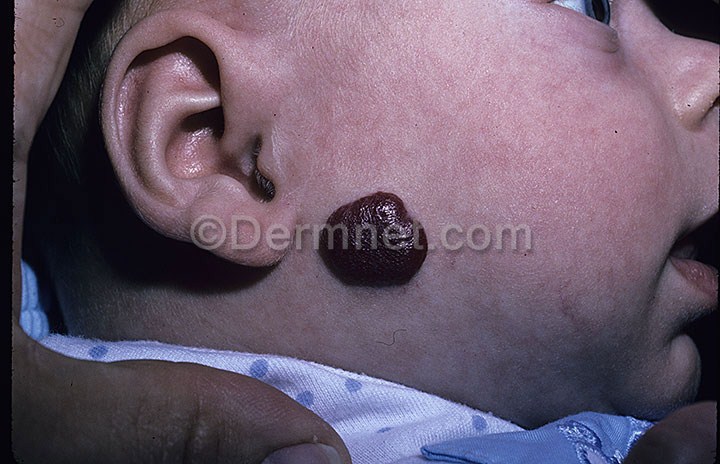
Disease: Vascular Tumors